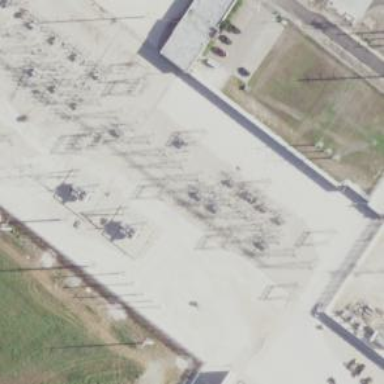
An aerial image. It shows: Switch for power supply.